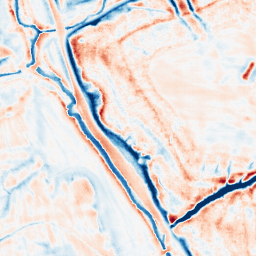
Category: edge_preserving
Decomposition family: bilateral
Decomposition parameters: d: 21
sigma_color: 75
sigma_space: 75
Upsampling method: sinc_blackman
Upsampling parameters: scale: 8
kernel_size: 16
Upsampling scale: 8